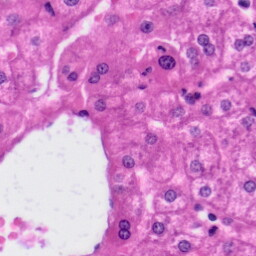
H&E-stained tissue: Liver